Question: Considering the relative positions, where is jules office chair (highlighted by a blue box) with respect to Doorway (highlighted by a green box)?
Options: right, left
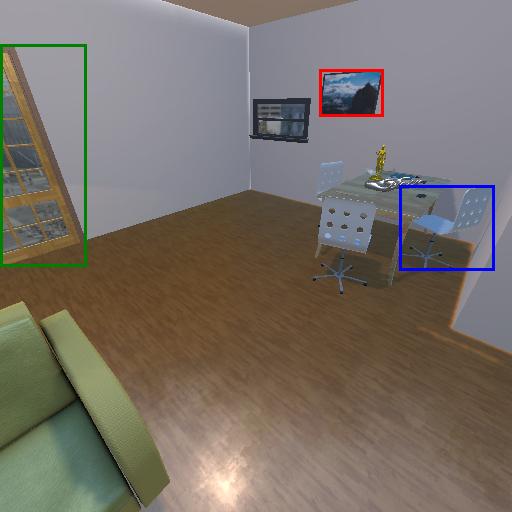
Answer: right